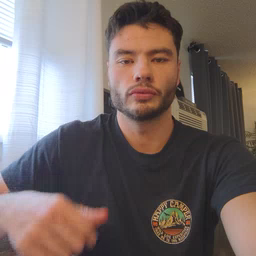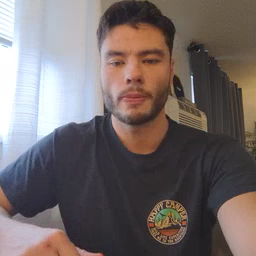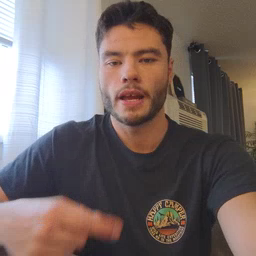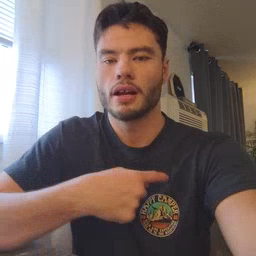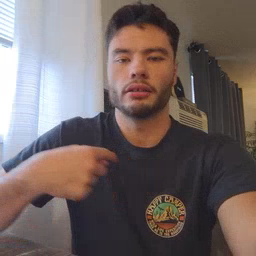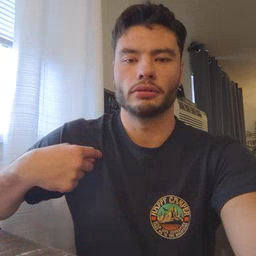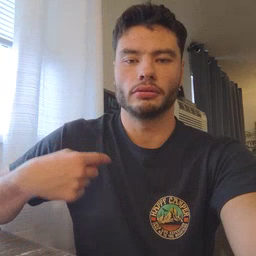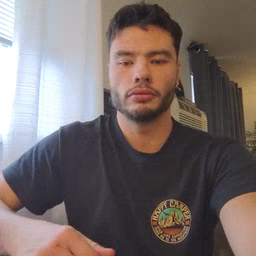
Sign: weus